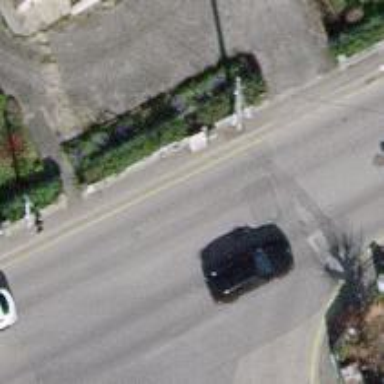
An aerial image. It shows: Street cabinet used for traffic control.